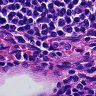
Metastatic tissue present: no